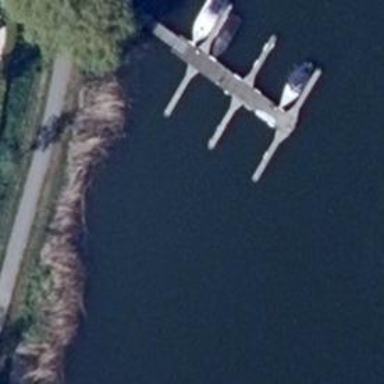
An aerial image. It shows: Man-made pier.